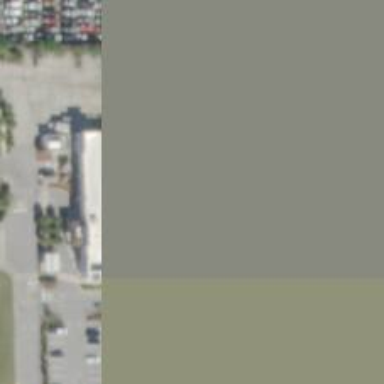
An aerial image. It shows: Supermarket.